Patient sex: F
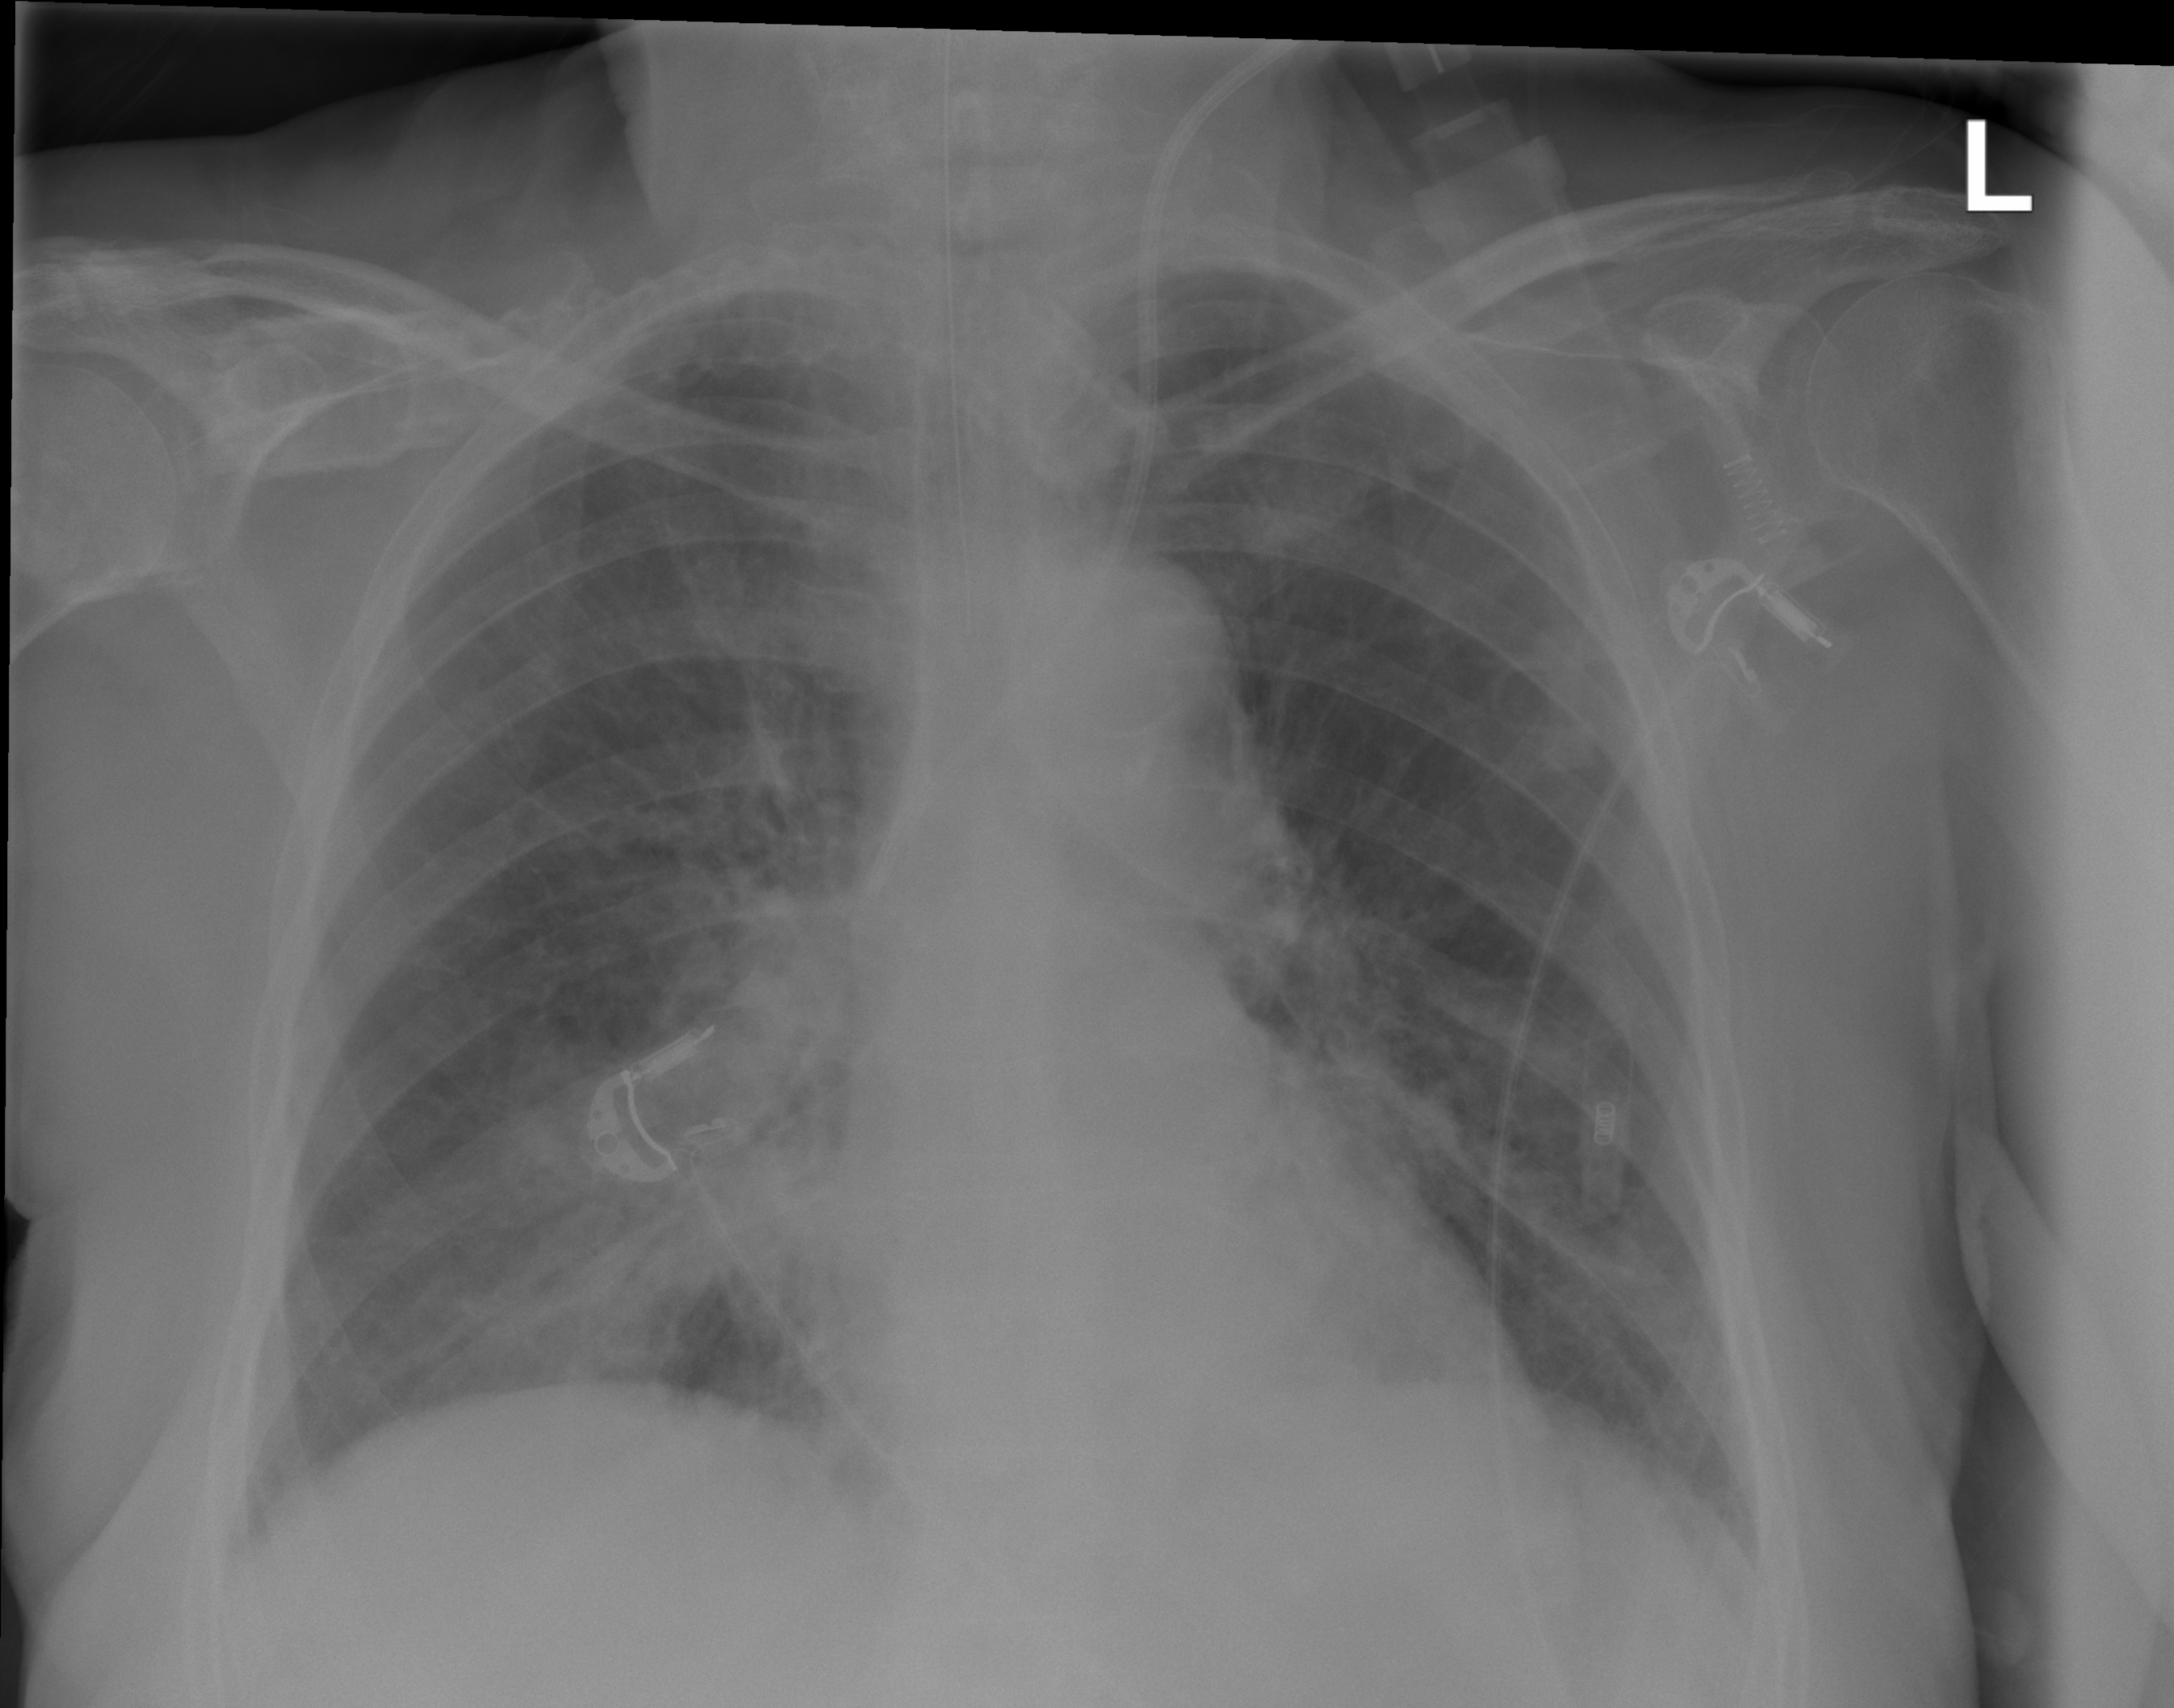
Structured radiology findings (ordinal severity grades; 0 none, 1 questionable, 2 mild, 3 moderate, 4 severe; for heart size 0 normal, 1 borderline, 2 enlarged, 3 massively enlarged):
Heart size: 0
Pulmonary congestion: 0
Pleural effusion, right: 2
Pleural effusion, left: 2
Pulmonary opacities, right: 2
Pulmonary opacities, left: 1
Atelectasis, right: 0
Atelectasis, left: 0